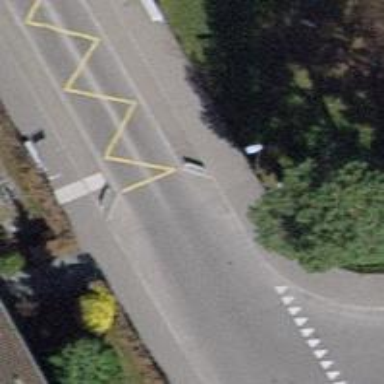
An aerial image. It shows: Bus stop equipped with public transport stop position.